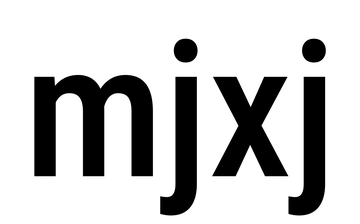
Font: Roboto_Condensed_Medium